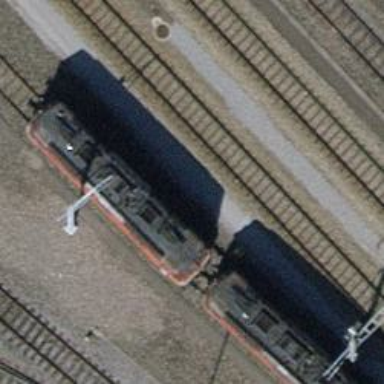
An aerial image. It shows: Railway yard used for servicing trains.